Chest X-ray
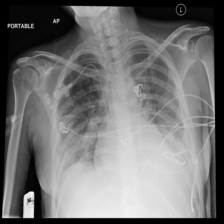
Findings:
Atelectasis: positive
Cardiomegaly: negative
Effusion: positive
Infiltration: negative
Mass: negative
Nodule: negative
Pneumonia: negative
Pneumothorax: negative
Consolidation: negative
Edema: negative
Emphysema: negative
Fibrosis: negative
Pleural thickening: negative
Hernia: negative